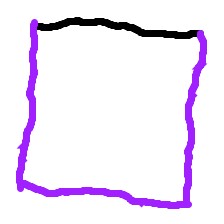
Shape: square